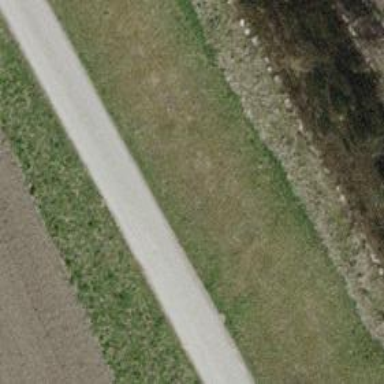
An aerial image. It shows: Track with grade2 pebblestone surface.